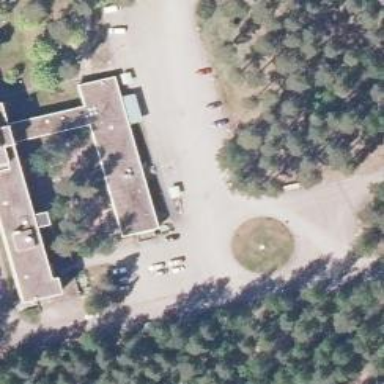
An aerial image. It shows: Hospital.